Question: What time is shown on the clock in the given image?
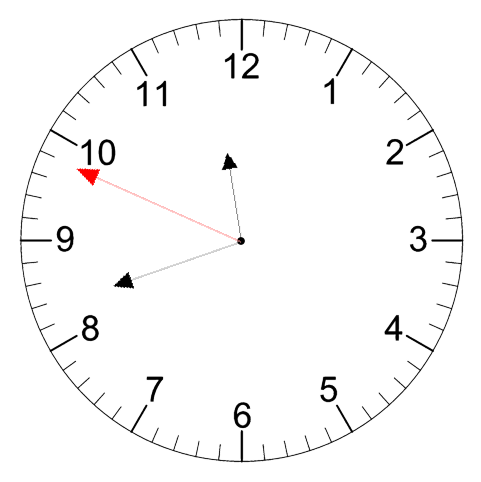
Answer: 11:41:49